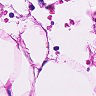
Metastatic tissue present: no